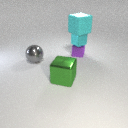
small purple metal cube to the right of large green metal cube